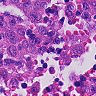
Metastatic tissue present: no